Question: I have custom styles for a 'SeekBar', and I would like to add labels. The 'SeekBar' has a progress drawable that looks like:
'''
<?xml version="1.0" encoding="utf-8"?>
<layer-list xmlns:android="http://schemas.android.com/apk/res/android" >
<item
android:id="@android:id/background"
android:drawable="@drawable/seekbar_background"/>
</layer-list>
'''
The 'seekbar_background' 9-patch looks like this:

I would like to have a label over each end of the bar. Preferably, the label would have the text centered over the bulb on each side. It seems like I should be able to center a 'TextView' over the endpoints of the 'SeekBar', but I couldn't find a way to align one view's center with another view's edge.
Is there a way, either using the 'SeekBar' API, or via clever use of layout alignment, to make this happen?
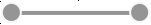
Answer: I think creation of custom View / ViewGroup might do the trick, below is some example of how I believe it can be done.
main.xml:
'''
<RelativeLayout
xmlns:android="http://schemas.android.com/apk/res/android"
xmlns:custom="http://schemas.android.com/apk/res/com.example.TestApp"
android:layout_height="match_parent"
android:layout_width="match_parent"
android:id="@+id/root">
<com.example.TestApp.LabelledSeekBar
android:layout_width="300dp"
android:layout_height="wrap_content"
android:layout_centerInParent="true"
custom:labelLeft="@string/left_label"
custom:labelRight="@string/right_label"
custom:labelPaddingBottom="@dimen/label_padding_bottom"
custom:labelCenterSidePadding="@dimen/label_padding_side"
android:textSize="@dimen/label_text_size"
android:textColor="@android:color/white"
android:textStyle="italic"
android:progressDrawable="@drawable/seek_progress" />
</RelativeLayout>
'''
attrs.xml with custom attributes:
'''
<resources>
<declare-styleable name="LabelledSeekBar">
<attr name="labelLeft" format="string"/>
<attr name="labelRight" format="string"/>
<attr name="labelPaddingBottom" format="dimension"/>
<!-- This is bulb center padding -->
<attr name="labelCenterSidePadding" format="dimension"/>
</declare-styleable>
</resources>
'''
The core idea of custom View / ViewGroup is just provide proper placing of the text and do right measurement for the view. Custom ViewGroup itself is (lot of code below):
'''
public class LabelledSeekBar extends ViewGroup {
/** SeekBar itself */
private final SeekBar mSeekBar;
/** Label for left end */
private String mLeftLabel = null;
/** Label for right end */
private String mRightLabel = null;
/** Bottom paddings for labels */
private static final int DEFAULT_LABEL_PADDING_BOTTOM = 10; // px
private int mLabelPaddingBottom = DEFAULT_LABEL_PADDING_BOTTOM;
/** Center of 'bulbs' to draw labels above centered */
private static final int DEFAULT_LABEL_PADDING_SIDE = 10; // px
private int mLabelCenterPadding = DEFAULT_LABEL_PADDING_SIDE;
/** Here goes labels attributes, they are similar to TextViews ones */
private static final int DEFAULT_TEXT_SIZE = 10; // px
private static final int DEFAULT_TEXT_COLOR = Color.BLACK; // px
private static final Typeface DEFAULT_TEXT_STYLE = Typeface.DEFAULT; // px
private int mTextSize = DEFAULT_TEXT_SIZE;
private int mTextColor = DEFAULT_TEXT_COLOR;
private Typeface mTextStyle = DEFAULT_TEXT_STYLE;
/** Bounds for labels rects */
private Rect mLeftTextBound = null;
private Rect mRightTextBound = null;
/** Rect for SeekBar */
private Rect mSeekBarRect = null;
/** Default height for SeekBar */
private int mDefaultSeekBarHeight = 0;
/** Paint for text */
private Paint mTextPaint = null;
/** Flag to draw or not the labels */
private boolean mDrawLabels = false;
/**
* Constructor
*/
public LabelledSeekBar(final Context context) {
super(context);
mSeekBar = new SeekBar(context);
init(null);
}
/**
* Constructor
*/
public LabelledSeekBar(final Context context, final AttributeSet attrs) {
super(context, attrs);
mSeekBar = new SeekBar(context, attrs);
init(attrs);
}
/**
* Constructor
*/
public LabelledSeekBar(final Context context, final AttributeSet attrs, final int defStyle) {
super(context, attrs, defStyle);
mSeekBar = new SeekBar(context, attrs, defStyle);
init(attrs);
}
@Override
protected void onLayout(final boolean changed, final int l, final int t, final int r, final int b) {
mSeekBar.layout(mSeekBarRect.left, mSeekBarRect.top, mSeekBarRect.right, mSeekBarRect.bottom);
}
/**
* Initializes Seek bar extended attributes from xml
*
* @param attributeSet {@link AttributeSet}
*/
private void init(final AttributeSet attributeSet) {
final TypedArray attrsArray = getContext().obtainStyledAttributes(attributeSet, R.styleable.LabelledSeekBar, 0, 0);
mDefaultSeekBarHeight = getResources().getDimensionPixelSize(R.dimen.default_seekbar_height);
mLeftLabel = attrsArray.getString(R.styleable.LabelledSeekBar_labelLeft);
mRightLabel = attrsArray.getString(R.styleable.LabelledSeekBar_labelRight);
mLabelPaddingBottom = attrsArray.getDimensionPixelOffset(R.styleable.LabelledSeekBar_labelPaddingBottom, DEFAULT_LABEL_PADDING_BOTTOM);
mLabelCenterPadding = attrsArray.getDimensionPixelOffset(R.styleable.LabelledSeekBar_labelCenterSidePadding, DEFAULT_LABEL_PADDING_SIDE);
// Now get needed Text attributes
final int textSizeResource = attributeSet.getAttributeResourceValue("http://schemas.android.com/apk/res/android", "textSize", 0);
if (0 != textSizeResource) {
mTextSize = getResources().getDimensionPixelSize(textSizeResource);
}
final int textColorResource = attributeSet.getAttributeResourceValue("http://schemas.android.com/apk/res/android", "textColor", 0);
if (0 != textColorResource) {
mTextColor = getResources().getColor(textColorResource);
}
final int typeface = attributeSet.getAttributeIntValue("http://schemas.android.com/apk/res/android", "textStyle", 0);
switch (typeface) {
// normale
case 0:
mTextStyle = Typeface.create(Typeface.DEFAULT, Typeface.NORMAL);
break;
// bold
case 1:
mTextStyle = Typeface.create(Typeface.DEFAULT, Typeface.BOLD);
break;
// italic
case 2:
mTextStyle = Typeface.create(Typeface.DEFAULT, Typeface.ITALIC);
break;
// bold | italic
case 3:
mTextStyle = Typeface.create(Typeface.DEFAULT, Typeface.BOLD_ITALIC);
break;
}
mTextPaint = new TextPaint();
mTextPaint.setColor(mTextColor);
mTextPaint.setTextSize(mTextSize);
mTextPaint.setTypeface(mTextStyle);
mTextPaint.setTextAlign(Paint.Align.LEFT);
mTextPaint.setStyle(Paint.Style.FILL);
addView(mSeekBar);
}
/**
* Setters for labels
*
* @param leftLabel {@link String}
* @param rightLabel {@link String}
*/
public void setLabels(final String leftLabel, final String rightLabel) {
mLeftLabel = leftLabel;
mRightLabel = rightLabel;
requestLayout();
}
@Override
protected synchronized void onMeasure(final int widthMeasureSpec, final int heightMeasureSpec) {
// measure labels height - this logic is not very strict and can be changed
mLeftTextBound = new Rect();
mTextPaint.getTextBounds(mLeftLabel, 0, mLeftLabel.length(), mLeftTextBound);
mRightTextBound = new Rect();
mTextPaint.getTextBounds(mRightLabel, 0, mRightLabel.length(), mRightTextBound);
final int labelHeight = Math.max(mLeftTextBound.height(), mRightTextBound.height());
final int desiredMinHeight = labelHeight + mLabelPaddingBottom;
final int desiredMinWidth = mLeftTextBound.width() + mRightTextBound.width();
final int widthSize = MeasureSpec.getSize(widthMeasureSpec);
final int widthMode = MeasureSpec.getMode(widthMeasureSpec);
final int heightSize = MeasureSpec.getSize(heightMeasureSpec);
final int heightMode = MeasureSpec.getMode(heightMeasureSpec);
int measuredWidth = 0;
int measuredHeight = 0;
mSeekBarRect = new Rect();
// Calculate width
switch (widthMode) {
case MeasureSpec.EXACTLY:
case MeasureSpec.AT_MOST:
if (widthSize < desiredMinWidth) {
mDrawLabels = false;
} else {
mDrawLabels = true;
mSeekBarRect.set(mLeftTextBound.width() / 2 - mLabelCenterPadding, desiredMinHeight,
widthSize - mRightTextBound.width() / 2 + mLabelCenterPadding, heightSize);
}
measuredWidth = widthSize;
break;
case MeasureSpec.UNSPECIFIED:
mDrawLabels = true;
measuredWidth = desiredMinWidth + mLabelCenterPadding * 4;
mSeekBarRect.set(mLeftTextBound.width() / 2 - mLabelCenterPadding, desiredMinHeight,
widthSize - mRightTextBound.width() / 2 + mLabelCenterPadding, heightSize);
break;
}
if (mDrawLabels) {
// Calculate height
switch (heightMode) {
case MeasureSpec.EXACTLY:
case MeasureSpec.AT_MOST:
if (heightSize < desiredMinHeight) {
mDrawLabels = false;
} else {
mDrawLabels = true;
mSeekBarRect.top = desiredMinHeight;
mSeekBarRect.bottom = heightSize > mDefaultSeekBarHeight ? (desiredMinHeight + mDefaultSeekBarHeight) : heightSize;
}
measuredHeight = (heightSize > (desiredMinHeight + mDefaultSeekBarHeight)) ? (desiredMinHeight + mDefaultSeekBarHeight) : heightSize;
break;
case MeasureSpec.UNSPECIFIED:
mDrawLabels = true;
measuredHeight = desiredMinHeight + mDefaultSeekBarHeight;
mSeekBarRect.top = desiredMinHeight;
mSeekBarRect.bottom = measuredHeight;
break;
}
} else {
switch (heightMode) {
case MeasureSpec.EXACTLY:
case MeasureSpec.AT_MOST:
measuredHeight = heightSize;
break;
case MeasureSpec.UNSPECIFIED:
measuredHeight = mDefaultSeekBarHeight;
break;
}
}
if (!mDrawLabels) {
// define SeekBar rect
mSeekBarRect.set(0, 0, measuredWidth, measuredHeight);
}
mSeekBar.measure(MeasureSpec.makeMeasureSpec(mSeekBarRect.width(), MeasureSpec.EXACTLY),
MeasureSpec.makeMeasureSpec(mSeekBarRect.height(), MeasureSpec.EXACTLY));
setMeasuredDimension(measuredWidth, measuredHeight);
}
/**
* {@inheritDoc}
*/
@Override
protected void dispatchDraw(final Canvas canvas) {
if (mDrawLabels) {
final int height = Math.max(mLeftTextBound.height(), mRightTextBound.height());
canvas.drawText(mLeftLabel, 0, height, mTextPaint);
canvas.drawText(mRightLabel, getMeasuredWidth() - mRightTextBound.width(), height, mTextPaint);
}
super.dispatchDraw(canvas);
}
/**
* Any layout manager that doesn't scroll will want this.
*/
@Override
public boolean shouldDelayChildPressedState() {
return false;
}
}
'''
Result looks like the following (notice different text, but both are almost centred above bulbs):